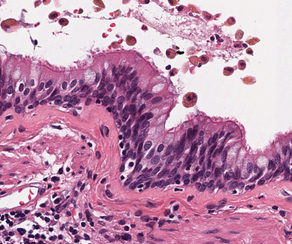
Tumor epithelial tissue: yes
Tumor-associated stroma tissue: yes
Normal tissue: no